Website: home-depot
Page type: receipt
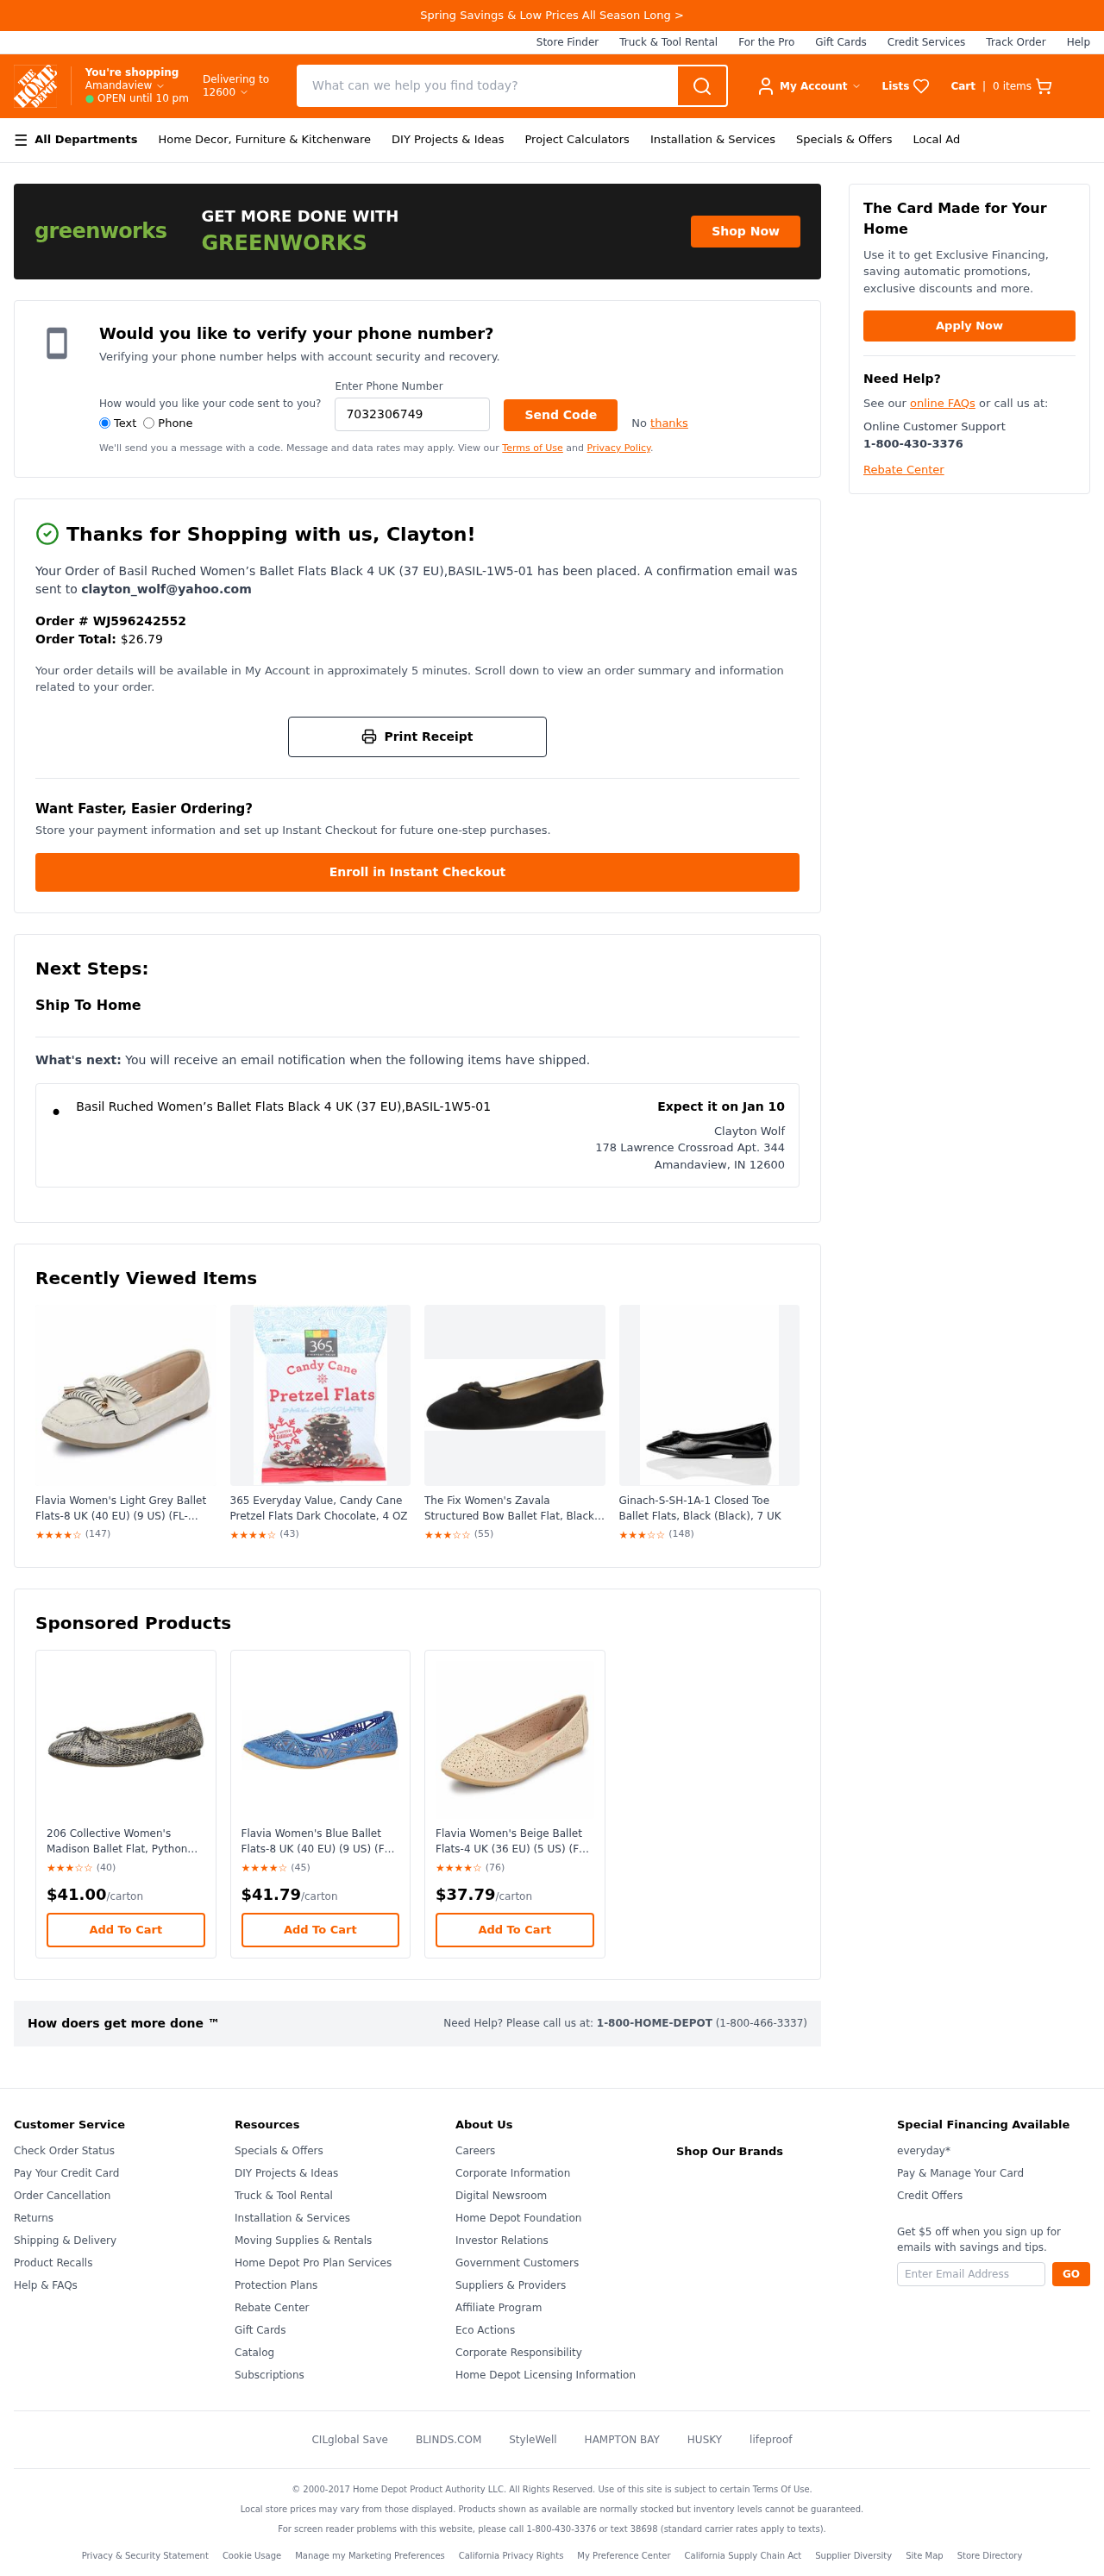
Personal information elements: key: PII_CITY
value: Amandaview
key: PII_CITY_STATE_ZIP
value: Amandaview, IN 12600
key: PII_EMAIL
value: clayton_wolf@yahoo.com
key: PII_FIRSTNAME
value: Clayton
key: PII_FULLNAME
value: Clayton Wolf
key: PII_PHONE
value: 7032306749
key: PII_POSTCODE
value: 12600
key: PII_STREET
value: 178 Lawrence Crossroad Apt. 344
Product elements: key: PRODUCT1_NAME
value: Basil Ruched Women’s Ballet Flats Black 4 UK (37 EU),BASIL-1W5-01
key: PRODUCT2_NAME
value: Flavia Women's Light Grey Ballet Flats-8 UK (40 EU) (9 US) (FL-916/GRY)
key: PRODUCT2_RATING
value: ★★★★☆
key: PRODUCT2_NUM_RATINGS
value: (147)
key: PRODUCT3_NAME
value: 365 Everyday Value, Candy Cane Pretzel Flats Dark Chocolate, 4 OZ
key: PRODUCT3_RATING
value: ★★★★☆
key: PRODUCT3_NUM_RATINGS
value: (43)
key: PRODUCT4_NAME
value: The Fix Women's Zavala Structured Bow Ballet Flat, Black, 9 B US
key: PRODUCT4_RATING
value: ★★★☆☆
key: PRODUCT4_NUM_RATINGS
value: (55)
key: PRODUCT5_NAME
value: Ginach-S-SH-1A-1 Closed Toe Ballet Flats, Black (Black), 7 UK
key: PRODUCT5_RATING
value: ★★★☆☆
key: PRODUCT5_NUM_RATINGS
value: (148)
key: PRODUCT6_NAME
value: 206 Collective Women's Madison Ballet Flat, Python Print, 5 B US
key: PRODUCT6_RATING
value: ★★★☆☆
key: PRODUCT6_NUM_RATINGS
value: (40)
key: PRODUCT6_PRICE
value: $41.00
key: PRODUCT7_NAME
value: Flavia Women's Blue Ballet Flats-8 UK (40 EU) (9 US) (FL-917/BLU)
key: PRODUCT7_RATING
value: ★★★★☆
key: PRODUCT7_NUM_RATINGS
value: (45)
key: PRODUCT7_PRICE
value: $41.79
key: PRODUCT8_NAME
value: Flavia Women's Beige Ballet Flats-4 UK (36 EU) (5 US) (FL-920/BGE)
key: PRODUCT8_RATING
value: ★★★★☆
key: PRODUCT8_NUM_RATINGS
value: (76)
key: PRODUCT8_PRICE
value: $37.79
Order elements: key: ORDER_NUM_ITEMS
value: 0
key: ORDER_ID
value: WJ596242552
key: ORDER_TOTAL
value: $26.79
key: ORDER_DELIVERY_DATE
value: Expect it on Jan 10